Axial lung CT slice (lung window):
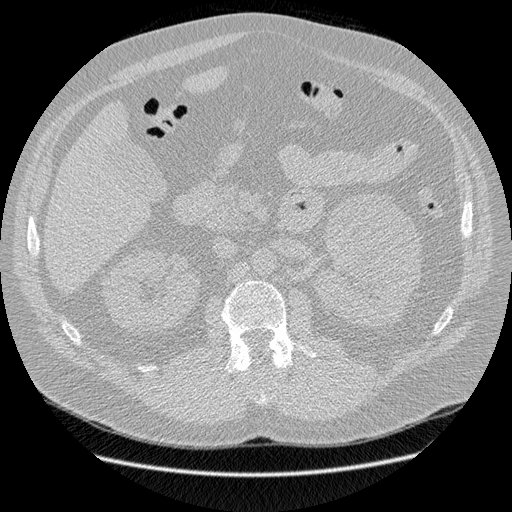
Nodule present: no